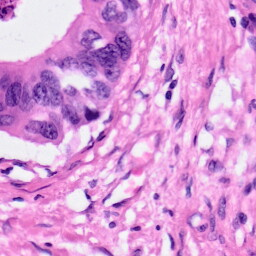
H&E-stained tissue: Pancreatic